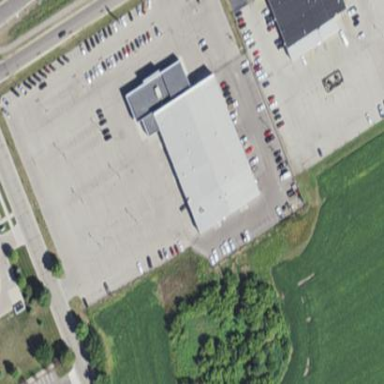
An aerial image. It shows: Commercial building used for car shop.